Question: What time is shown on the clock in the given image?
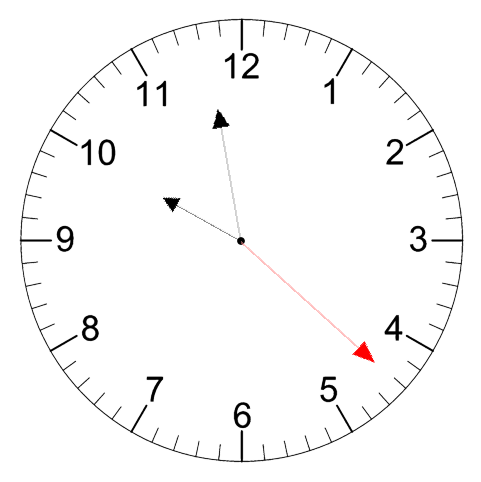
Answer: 09:58:22